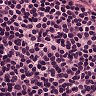
Metastatic tissue present: no